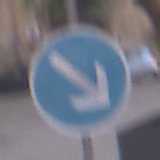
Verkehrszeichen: VorgeschriebeneVorbeifahrtRechts
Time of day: MorningAfternoon
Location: Outdoor (Urban)
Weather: PartlyCloudy
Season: NotSpecified
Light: Natural